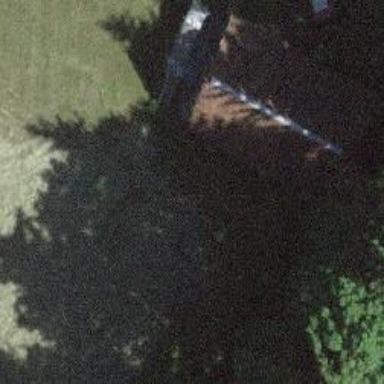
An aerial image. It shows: Barn.